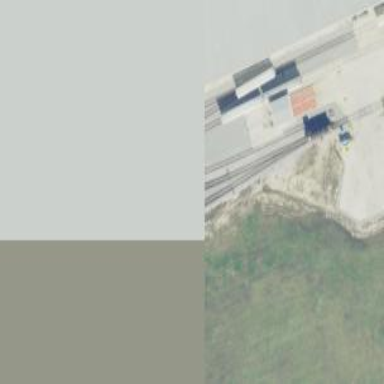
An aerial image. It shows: Rail spur service.